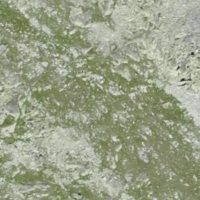
EUNIS habitat code: 48
Species observed at this site:
Prunella collaris